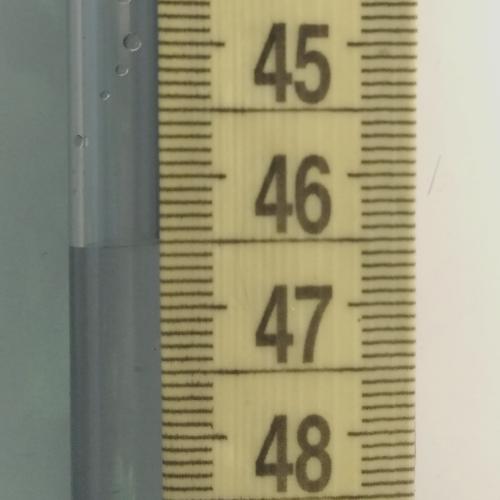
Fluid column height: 46.5 cm